Interaction volume radius: 10 \u00c5
Interaction volume height: 10 \u00c5
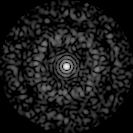
Disorder parameter: 0.8783